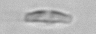
Label: pennate